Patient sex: M
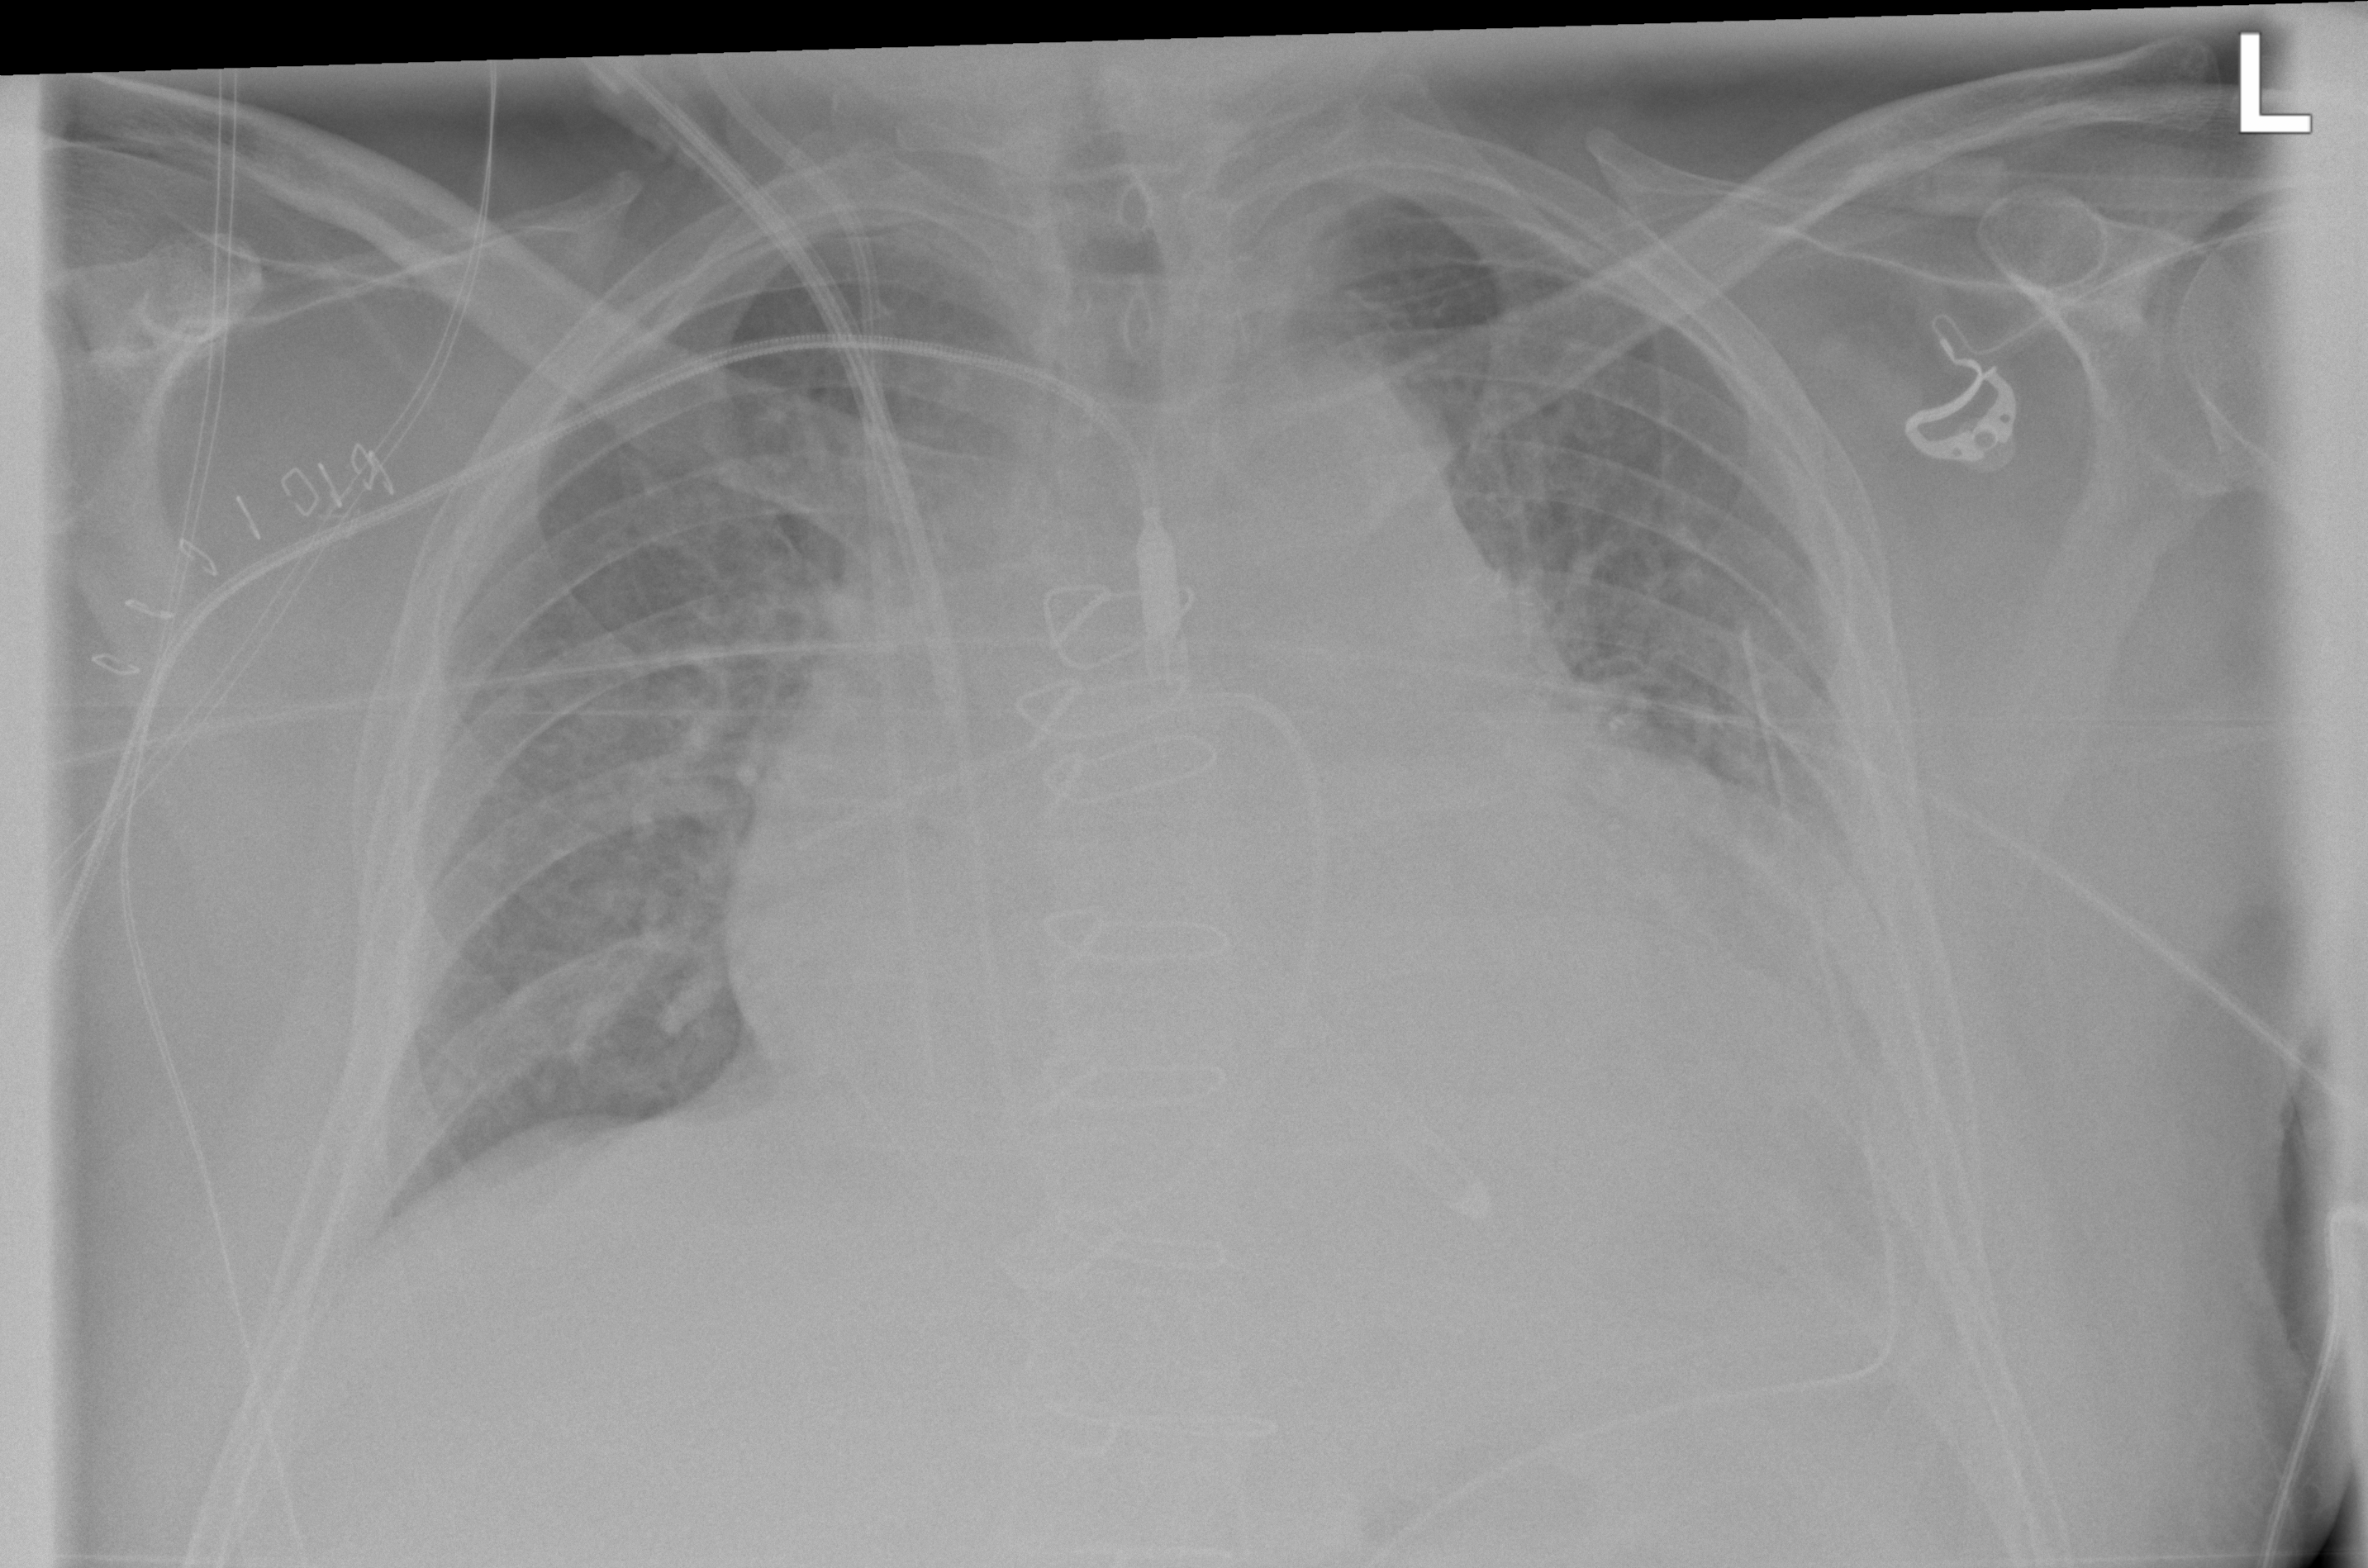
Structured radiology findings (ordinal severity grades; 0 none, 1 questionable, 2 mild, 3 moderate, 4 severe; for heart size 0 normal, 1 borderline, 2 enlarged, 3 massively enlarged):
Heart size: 2
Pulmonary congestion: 2
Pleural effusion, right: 2
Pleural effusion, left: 0
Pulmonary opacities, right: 0
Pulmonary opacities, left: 0
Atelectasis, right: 0
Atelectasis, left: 2